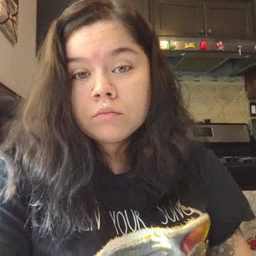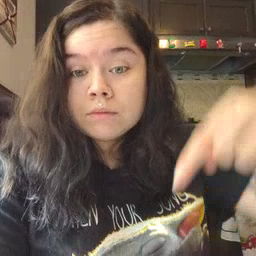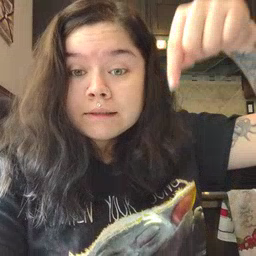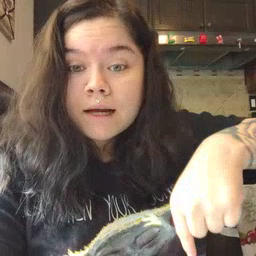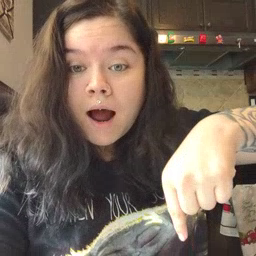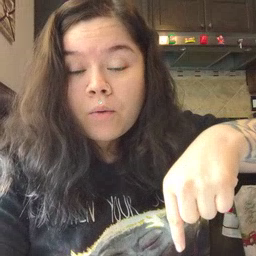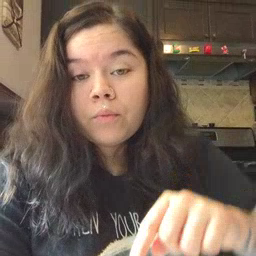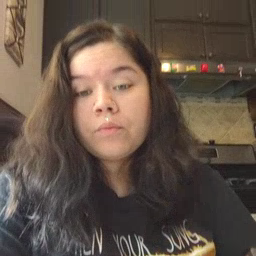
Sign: down